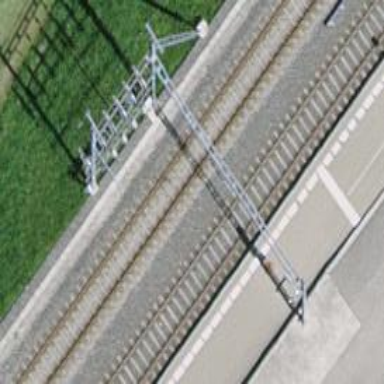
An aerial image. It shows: Railway stop with public transport stop position.